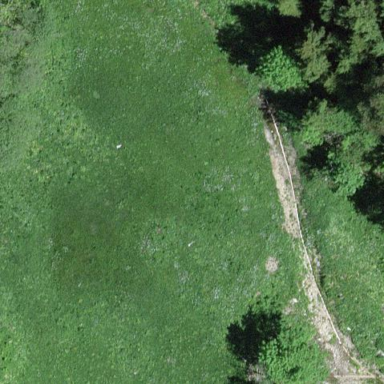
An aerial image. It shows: Beautiful meadow.